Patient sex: M
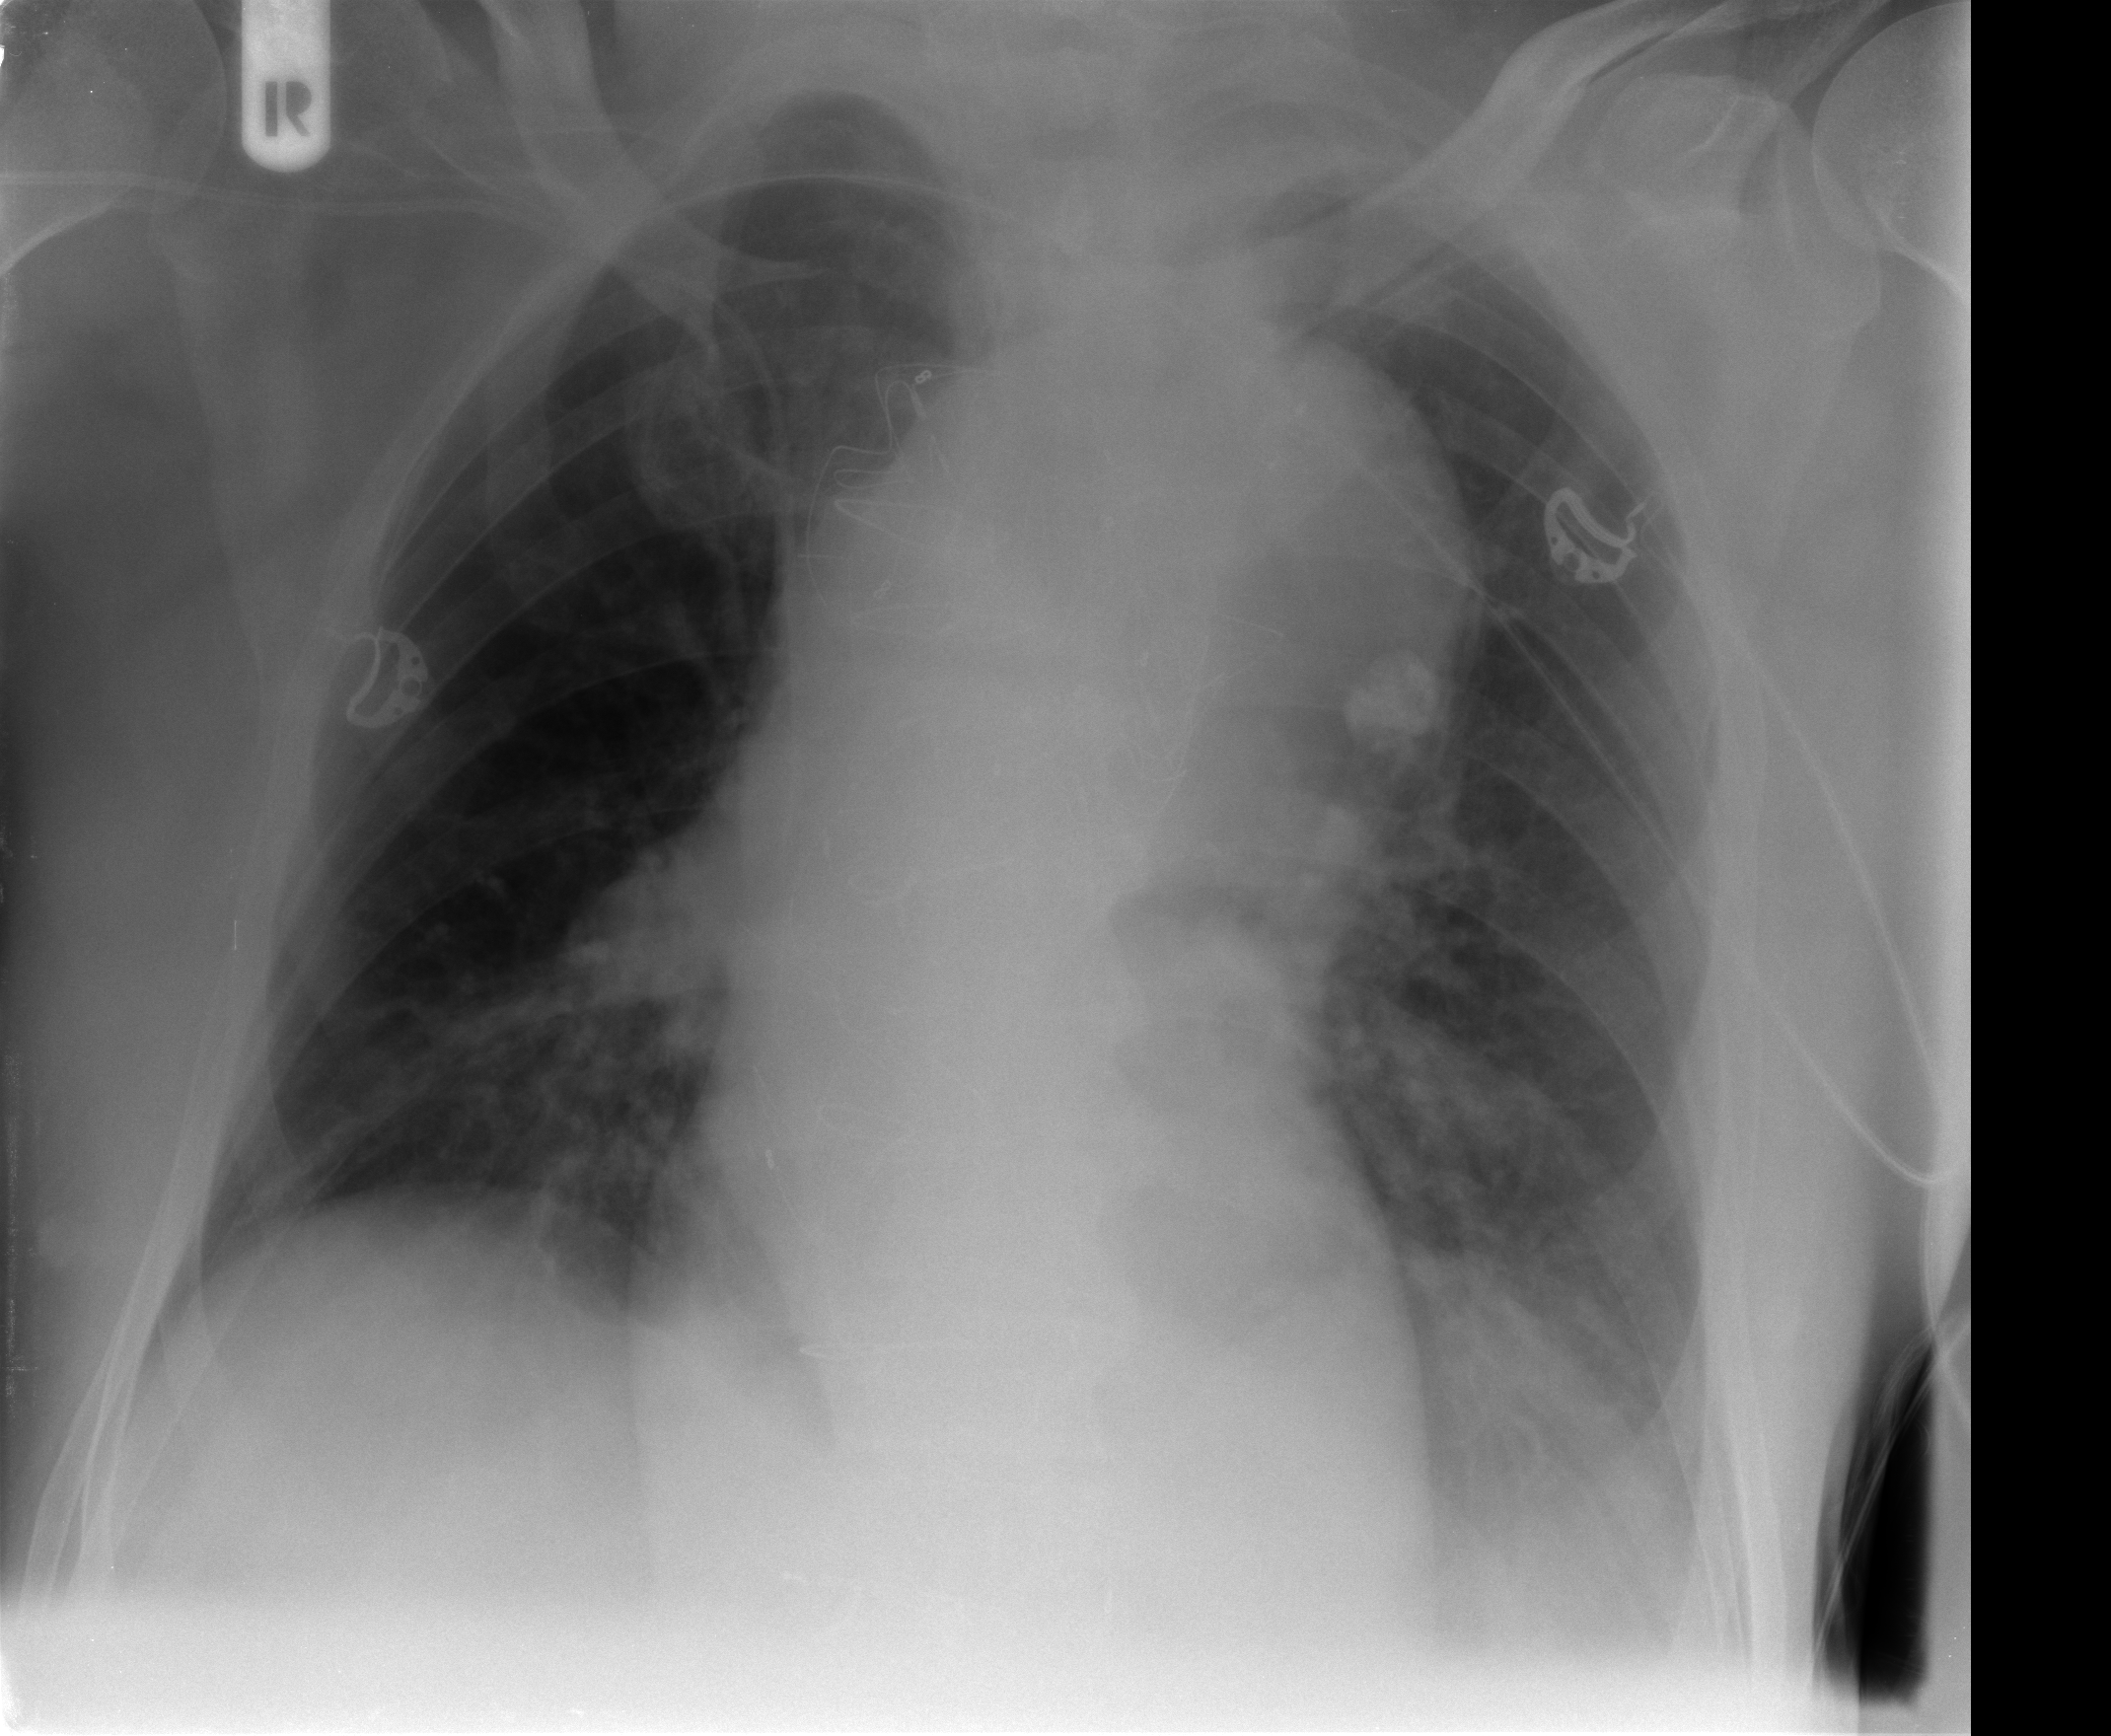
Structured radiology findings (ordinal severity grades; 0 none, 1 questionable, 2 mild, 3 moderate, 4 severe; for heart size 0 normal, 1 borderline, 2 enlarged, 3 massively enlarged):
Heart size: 0
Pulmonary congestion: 0
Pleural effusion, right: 0
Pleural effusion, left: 0
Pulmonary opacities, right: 1
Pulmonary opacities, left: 1
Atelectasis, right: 2
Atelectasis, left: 2